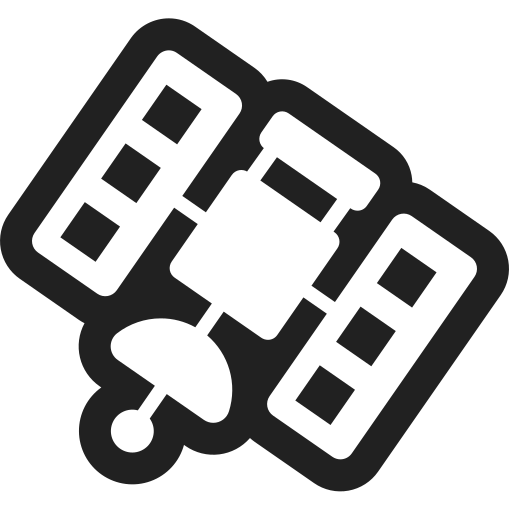
satellite high contrast